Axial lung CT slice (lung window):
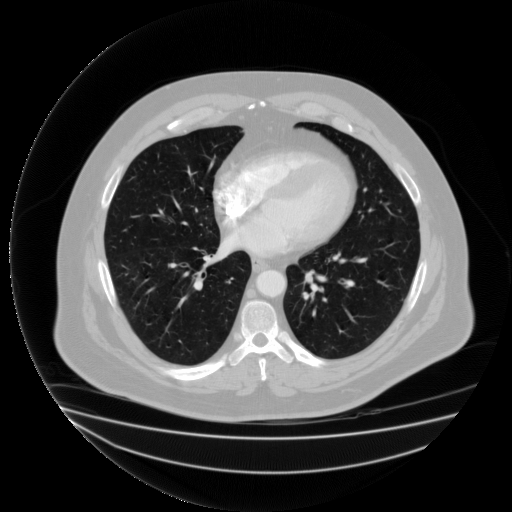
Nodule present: no